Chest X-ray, AP view. Patient: 55 years old, sex M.
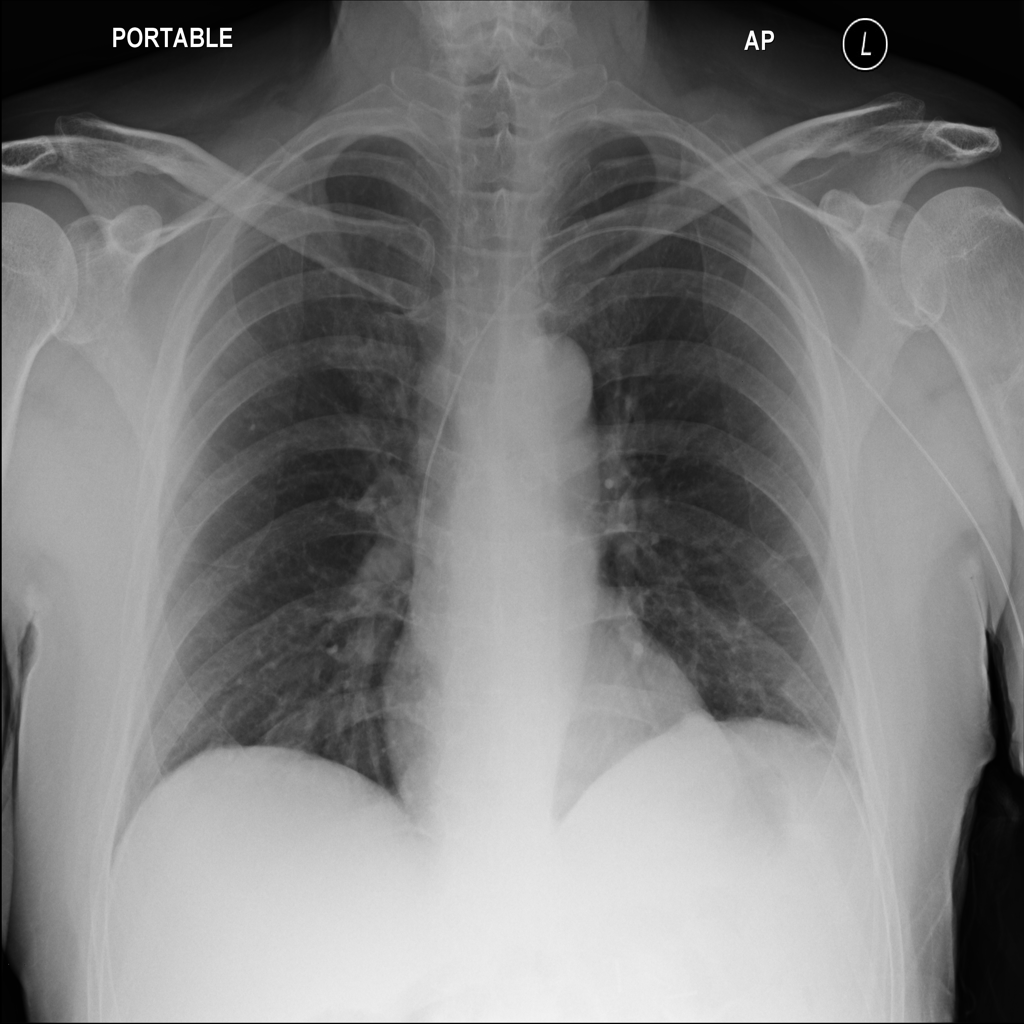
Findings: No Finding